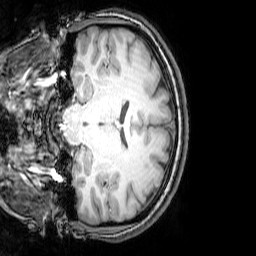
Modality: T1w
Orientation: coronal
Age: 21
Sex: female
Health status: healthy
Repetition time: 0.081 s
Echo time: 0.037 s